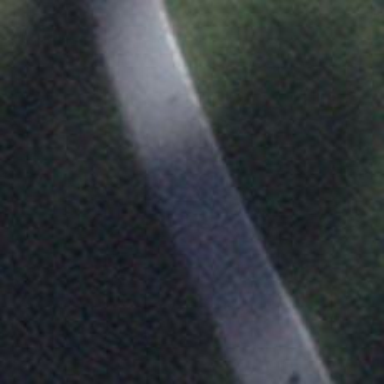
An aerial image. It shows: Unclassified road with asphalt surface and no sidewalk.